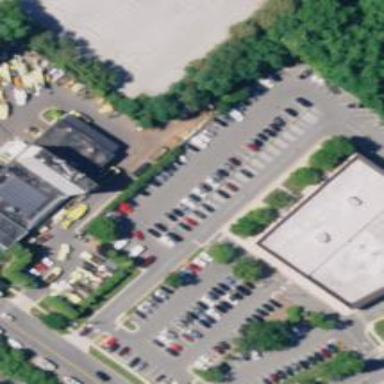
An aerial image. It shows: Parking space is available.